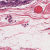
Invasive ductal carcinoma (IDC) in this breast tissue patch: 0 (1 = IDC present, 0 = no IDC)